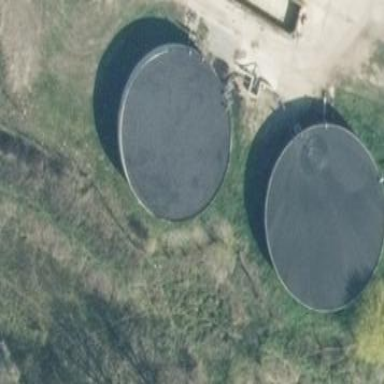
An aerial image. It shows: Storage tank with man-made structure.